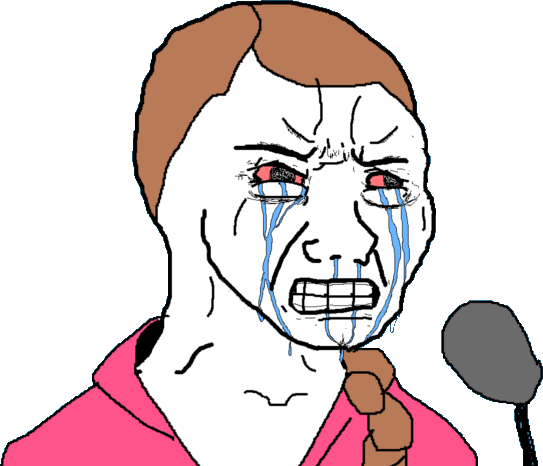
Label: 5_Crying_Wojak